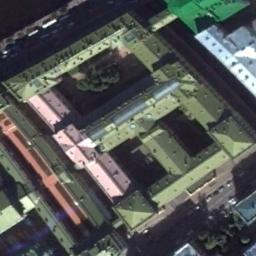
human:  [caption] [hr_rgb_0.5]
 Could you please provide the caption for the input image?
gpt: The green palace with some courtyards is surrounded by roads .

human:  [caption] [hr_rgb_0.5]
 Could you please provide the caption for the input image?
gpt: The palace is surrounded by trees .

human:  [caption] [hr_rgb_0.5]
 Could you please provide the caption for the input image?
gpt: There are many cars on the road beside the palace .

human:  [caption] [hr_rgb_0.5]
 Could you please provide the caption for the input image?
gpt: The palace is next to some buildings .

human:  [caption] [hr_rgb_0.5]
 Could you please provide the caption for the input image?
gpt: A palace with green roofs beside a blue building .